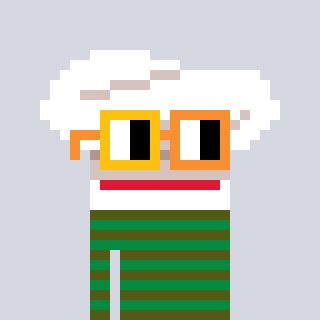
a pixel art character with square yellow and orange glasses, a chef hat-shaped head and a green-colored body on a cool background